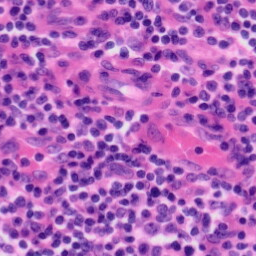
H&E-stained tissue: Tonsil